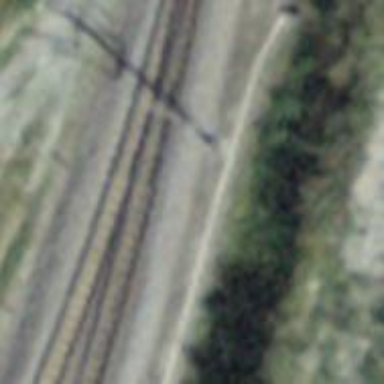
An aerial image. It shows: Catenary mast for power lines.